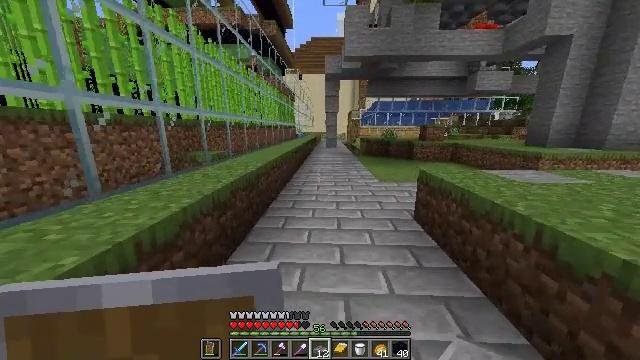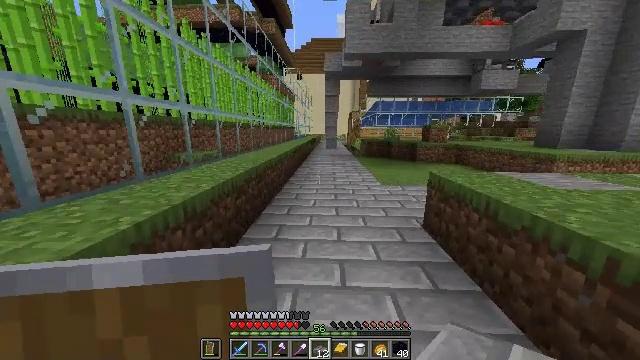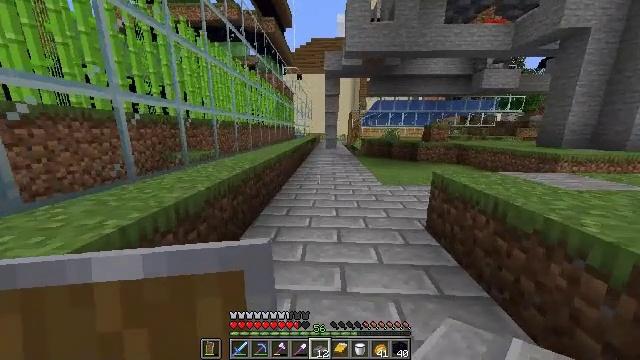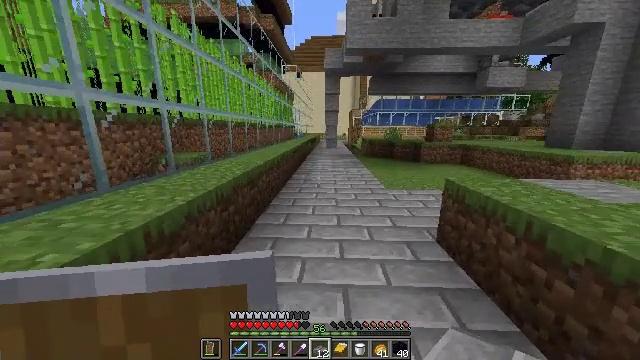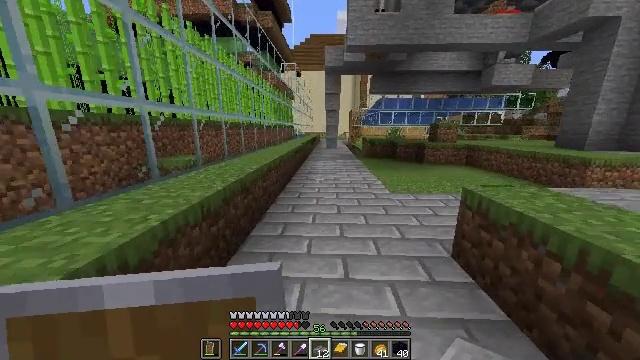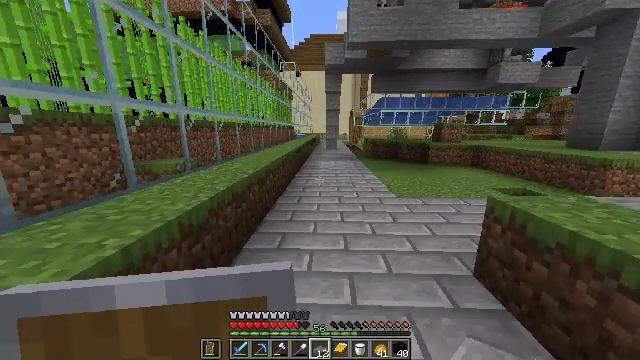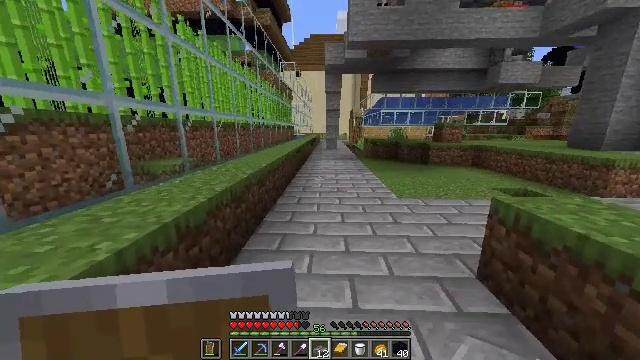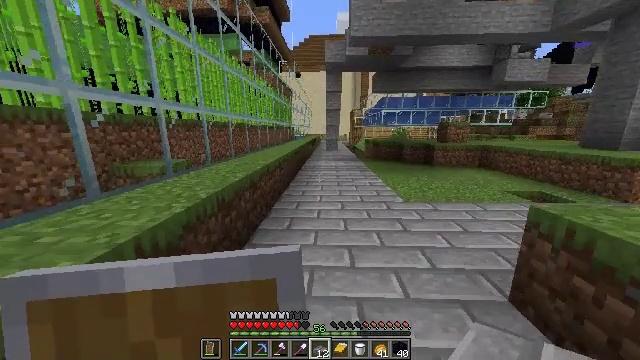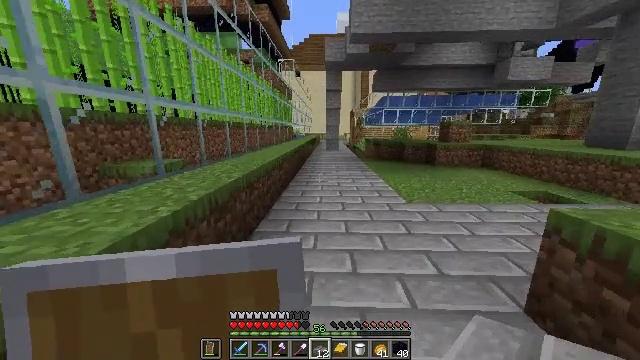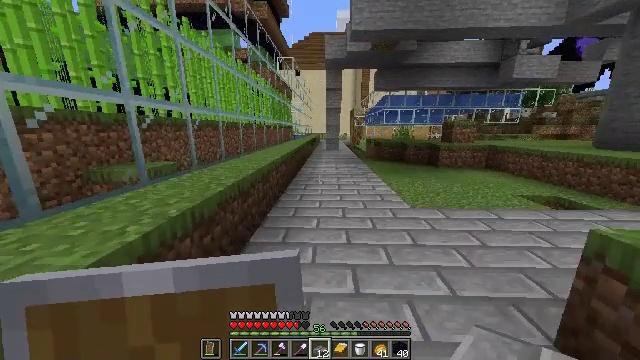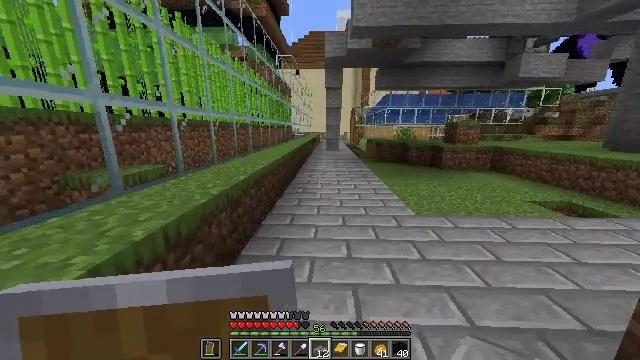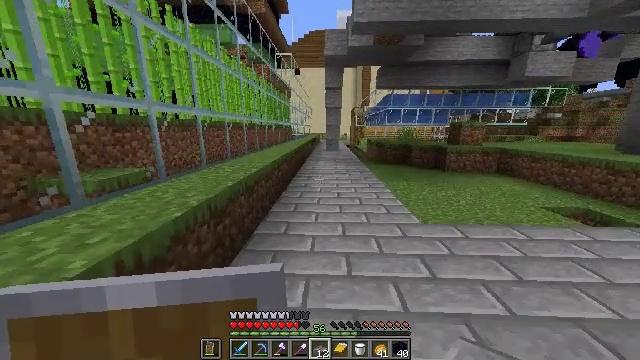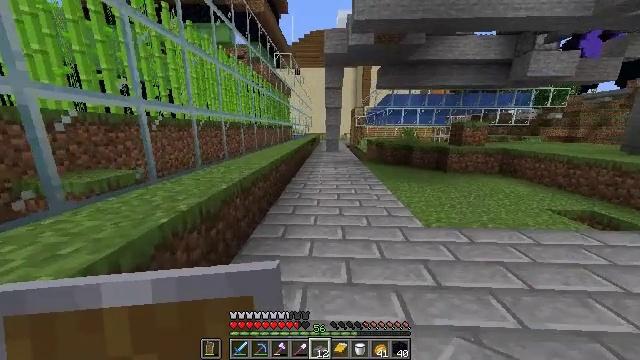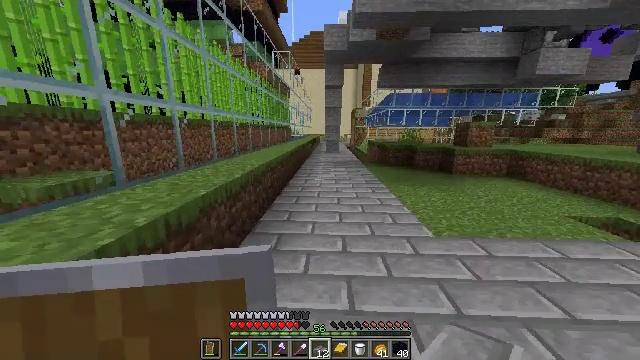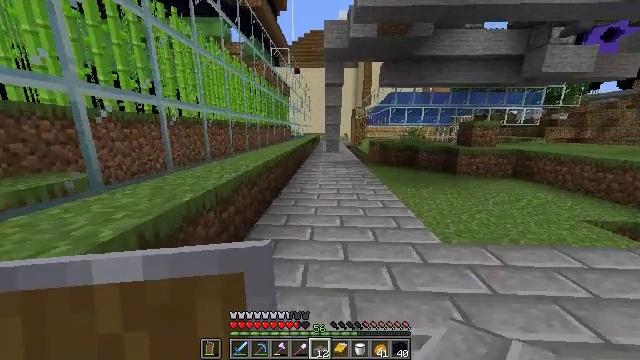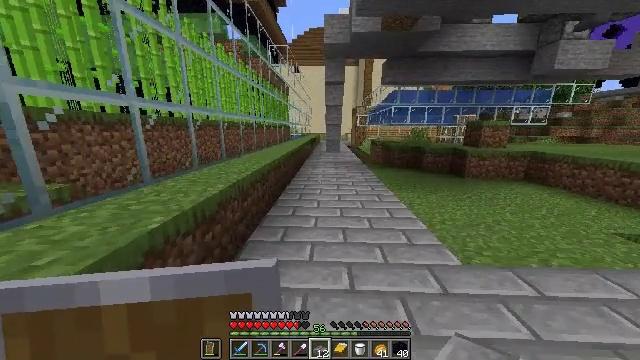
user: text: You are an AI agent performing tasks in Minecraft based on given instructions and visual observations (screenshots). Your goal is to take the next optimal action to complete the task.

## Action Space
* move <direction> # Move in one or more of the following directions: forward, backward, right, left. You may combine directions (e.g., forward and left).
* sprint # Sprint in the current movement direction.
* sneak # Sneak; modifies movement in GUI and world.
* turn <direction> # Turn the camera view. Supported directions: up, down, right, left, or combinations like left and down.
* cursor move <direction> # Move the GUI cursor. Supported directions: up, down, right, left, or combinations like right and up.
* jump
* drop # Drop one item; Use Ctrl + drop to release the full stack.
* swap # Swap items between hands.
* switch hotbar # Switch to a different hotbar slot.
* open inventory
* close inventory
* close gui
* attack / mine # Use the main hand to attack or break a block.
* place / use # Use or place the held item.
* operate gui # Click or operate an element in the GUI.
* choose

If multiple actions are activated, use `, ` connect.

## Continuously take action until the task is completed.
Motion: motion action
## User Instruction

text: Gather some stone stairs.
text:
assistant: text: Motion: move forward
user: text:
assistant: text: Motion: move forward
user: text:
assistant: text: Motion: move forward
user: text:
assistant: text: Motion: move forward
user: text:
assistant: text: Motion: move forward
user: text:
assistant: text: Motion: move forward
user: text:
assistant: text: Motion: move forward
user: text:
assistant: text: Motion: move forward
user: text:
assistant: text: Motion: move forward
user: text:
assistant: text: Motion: move forward
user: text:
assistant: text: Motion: move forward
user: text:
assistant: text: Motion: move forward
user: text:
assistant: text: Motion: move forward
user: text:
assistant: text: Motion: move forward
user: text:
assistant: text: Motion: move forward
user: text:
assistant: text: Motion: move forward
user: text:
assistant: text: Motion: move forward
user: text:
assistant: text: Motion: move forward
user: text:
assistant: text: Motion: move forward
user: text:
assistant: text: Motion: move forward
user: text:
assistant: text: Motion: move forward and move left
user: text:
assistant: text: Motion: move forward and move left
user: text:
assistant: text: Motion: move forward
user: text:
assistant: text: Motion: move forward
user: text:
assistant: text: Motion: move forward
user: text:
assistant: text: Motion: move forward
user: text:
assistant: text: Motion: move forward
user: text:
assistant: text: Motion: move forward
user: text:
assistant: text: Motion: move forward
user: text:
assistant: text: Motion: move forward